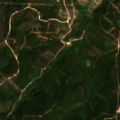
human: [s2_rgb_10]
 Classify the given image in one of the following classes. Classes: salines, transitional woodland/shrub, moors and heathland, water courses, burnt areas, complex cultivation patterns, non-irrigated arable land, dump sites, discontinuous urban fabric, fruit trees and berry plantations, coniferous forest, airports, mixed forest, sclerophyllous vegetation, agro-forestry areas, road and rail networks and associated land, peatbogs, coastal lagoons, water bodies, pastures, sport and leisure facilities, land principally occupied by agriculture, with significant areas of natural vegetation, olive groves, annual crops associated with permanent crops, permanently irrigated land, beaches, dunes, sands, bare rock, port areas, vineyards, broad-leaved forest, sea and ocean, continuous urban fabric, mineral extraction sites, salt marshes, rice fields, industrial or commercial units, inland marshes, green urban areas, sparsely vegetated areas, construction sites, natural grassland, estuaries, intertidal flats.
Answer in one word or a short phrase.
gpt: land principally occupied by agriculture, with significant areas of natural vegetation, broad-leaved forest, coniferous forest, transitional woodland/shrub